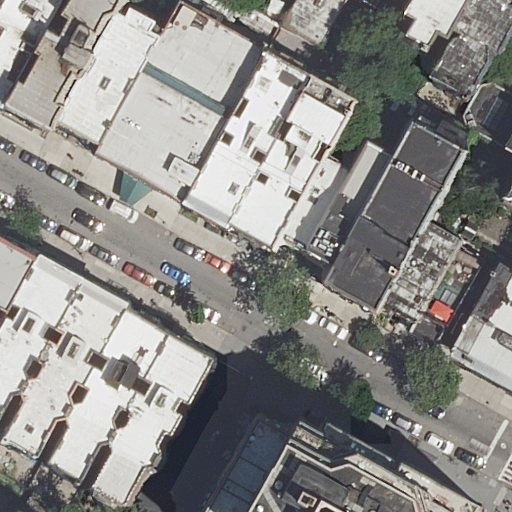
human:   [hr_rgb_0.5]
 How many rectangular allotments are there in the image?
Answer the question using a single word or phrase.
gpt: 0

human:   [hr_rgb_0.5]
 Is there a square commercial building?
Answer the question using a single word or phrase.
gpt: no

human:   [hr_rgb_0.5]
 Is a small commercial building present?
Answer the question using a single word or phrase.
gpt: no

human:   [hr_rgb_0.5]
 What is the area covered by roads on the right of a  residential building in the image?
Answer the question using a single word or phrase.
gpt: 0m2

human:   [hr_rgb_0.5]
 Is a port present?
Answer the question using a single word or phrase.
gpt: no

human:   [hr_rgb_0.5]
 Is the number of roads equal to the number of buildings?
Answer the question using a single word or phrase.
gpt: no

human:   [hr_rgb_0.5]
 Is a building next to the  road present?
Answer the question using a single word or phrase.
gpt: yes

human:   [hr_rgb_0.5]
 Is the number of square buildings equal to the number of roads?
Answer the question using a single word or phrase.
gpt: no

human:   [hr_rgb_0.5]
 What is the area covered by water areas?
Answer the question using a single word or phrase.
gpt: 0m2

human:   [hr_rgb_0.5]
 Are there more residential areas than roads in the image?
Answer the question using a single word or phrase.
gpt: no

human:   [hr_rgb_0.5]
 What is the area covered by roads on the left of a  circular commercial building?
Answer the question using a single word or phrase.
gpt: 0m2

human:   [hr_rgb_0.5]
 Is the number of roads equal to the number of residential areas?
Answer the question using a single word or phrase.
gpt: no

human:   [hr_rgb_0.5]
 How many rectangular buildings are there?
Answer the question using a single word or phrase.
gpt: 14

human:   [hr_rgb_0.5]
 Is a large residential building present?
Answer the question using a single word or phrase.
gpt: yes

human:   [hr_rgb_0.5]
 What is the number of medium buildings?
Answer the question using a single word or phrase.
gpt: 16

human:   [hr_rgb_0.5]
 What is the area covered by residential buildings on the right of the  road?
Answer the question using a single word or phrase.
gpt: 1966m2

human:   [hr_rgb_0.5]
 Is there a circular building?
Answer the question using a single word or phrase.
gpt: no

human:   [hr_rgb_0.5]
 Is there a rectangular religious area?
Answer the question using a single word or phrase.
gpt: no

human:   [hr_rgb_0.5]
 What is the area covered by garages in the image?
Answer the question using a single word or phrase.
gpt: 0m2

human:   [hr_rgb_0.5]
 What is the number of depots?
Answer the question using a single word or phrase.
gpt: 0

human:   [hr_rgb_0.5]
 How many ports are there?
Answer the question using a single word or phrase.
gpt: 0

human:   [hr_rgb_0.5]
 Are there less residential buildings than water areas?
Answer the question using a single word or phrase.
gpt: no

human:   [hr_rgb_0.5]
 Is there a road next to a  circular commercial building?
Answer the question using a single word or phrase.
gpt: no

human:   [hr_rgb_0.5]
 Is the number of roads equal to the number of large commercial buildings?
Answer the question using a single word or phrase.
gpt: no

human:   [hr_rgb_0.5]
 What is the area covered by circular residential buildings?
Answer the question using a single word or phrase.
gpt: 0m2

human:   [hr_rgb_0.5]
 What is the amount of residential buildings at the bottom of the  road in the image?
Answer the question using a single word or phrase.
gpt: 4

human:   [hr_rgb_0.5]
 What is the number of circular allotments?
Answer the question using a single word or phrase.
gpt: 0

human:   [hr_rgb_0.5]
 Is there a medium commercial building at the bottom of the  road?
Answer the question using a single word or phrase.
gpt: no

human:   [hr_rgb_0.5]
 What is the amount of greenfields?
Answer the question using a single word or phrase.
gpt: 0

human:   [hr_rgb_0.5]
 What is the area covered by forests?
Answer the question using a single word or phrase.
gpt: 0m2

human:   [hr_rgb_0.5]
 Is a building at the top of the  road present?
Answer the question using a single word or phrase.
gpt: yes

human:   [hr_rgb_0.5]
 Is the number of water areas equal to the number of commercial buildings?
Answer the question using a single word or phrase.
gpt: yes

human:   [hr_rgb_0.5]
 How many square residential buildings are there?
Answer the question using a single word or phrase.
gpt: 0

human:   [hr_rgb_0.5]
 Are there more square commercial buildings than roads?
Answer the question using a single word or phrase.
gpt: no

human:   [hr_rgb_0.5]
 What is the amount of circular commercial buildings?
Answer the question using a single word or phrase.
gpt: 0

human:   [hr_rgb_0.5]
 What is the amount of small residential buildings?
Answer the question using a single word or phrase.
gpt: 10